Question: after using setSelection(int, false) like suggested <URL> it turns out that using the two param version messes up the spinner layout till the first manual selection takes place, details see image below.
Is there a way to "update" the spinner layout?

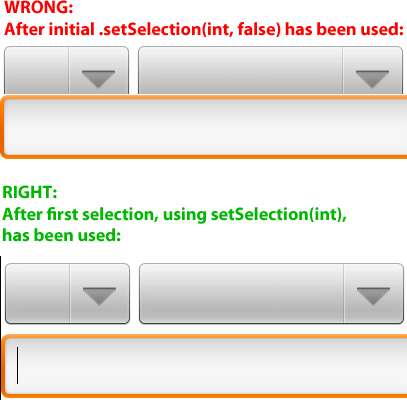
Answer: Okay i got it. I extedned the Spinner Class, added a var for saveing that this is the "first" pass and have overrwitten the onDraw method. after super.OnDraw() is called i can be sure that the layout has been drawn the first time and all data is passed to the spinner so to following requestLayout() will fix any layout errors. so i just test if this is the first onDraw with my var, if so i call requestLayout() and set the var to false. it's not the best way and maybe there is another event i could use that is run bevore the draw happens, but it's good enough for my needs.